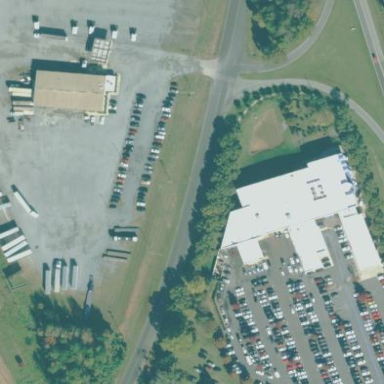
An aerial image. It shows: Building housing car shop.